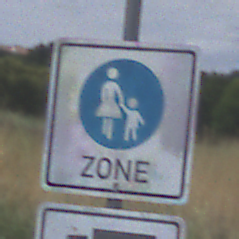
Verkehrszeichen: BeginnFussgaengerzone
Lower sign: MehrspurigeFahrzeugeFrei3
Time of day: Midday
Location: Outdoor (Nature)
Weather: PartlyCloudy
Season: NotSpecified
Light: Natural